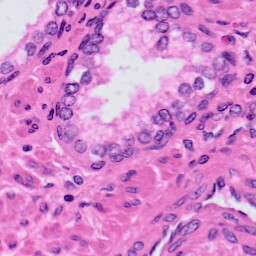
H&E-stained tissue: Prostate